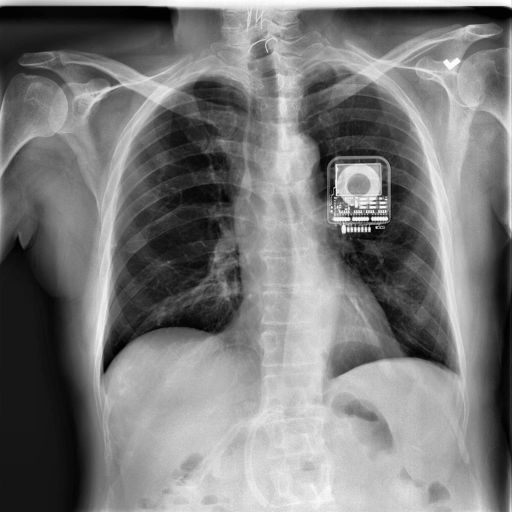
Finding: NORMAL